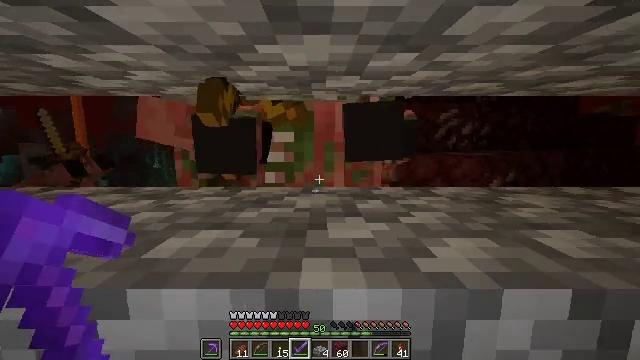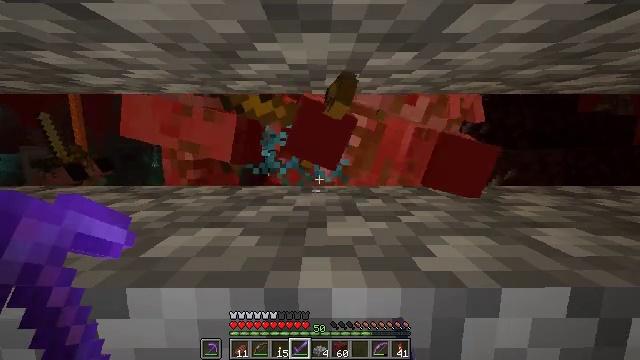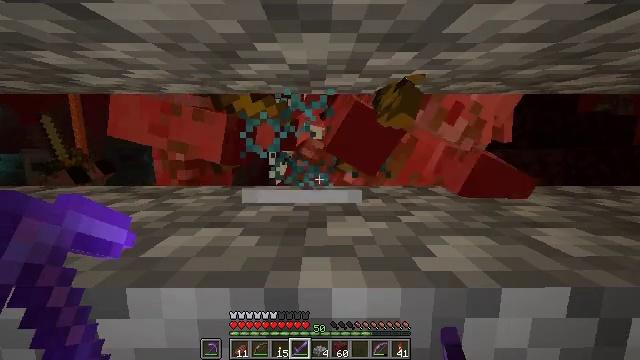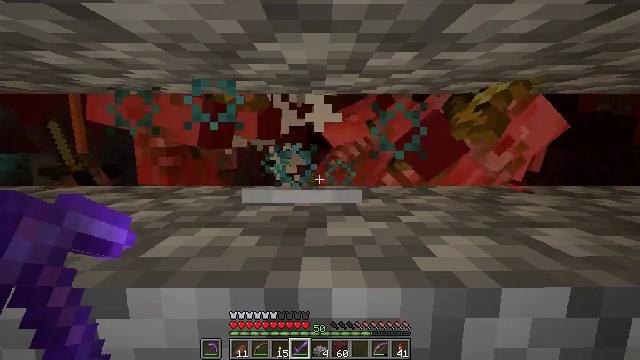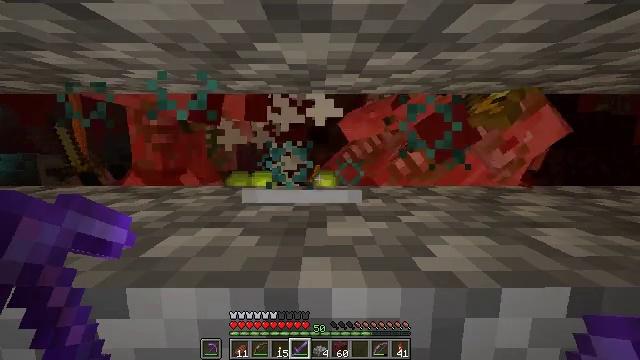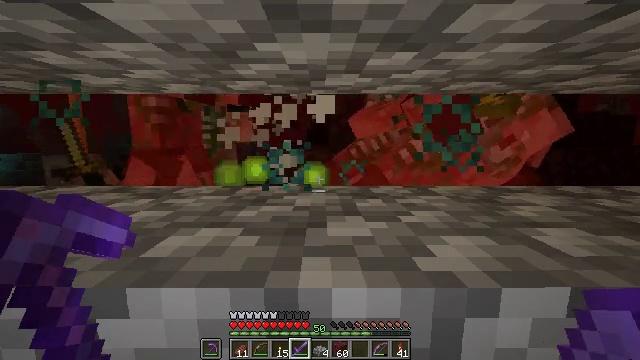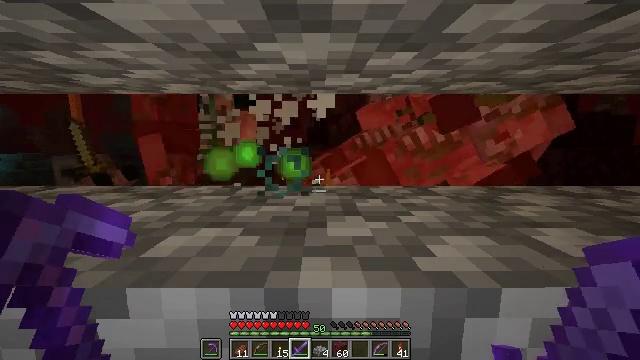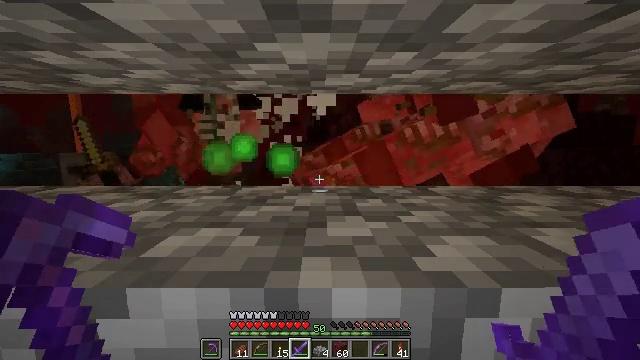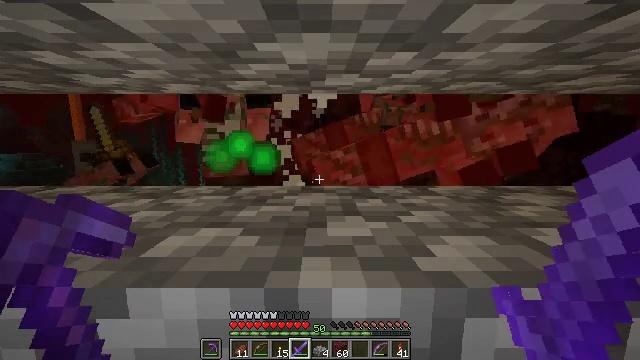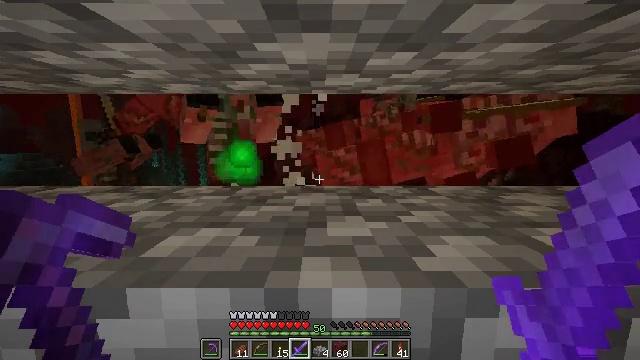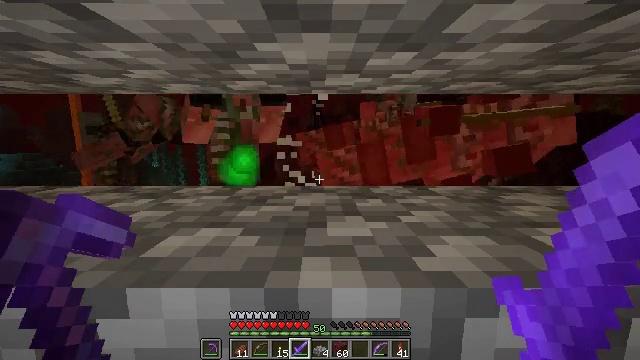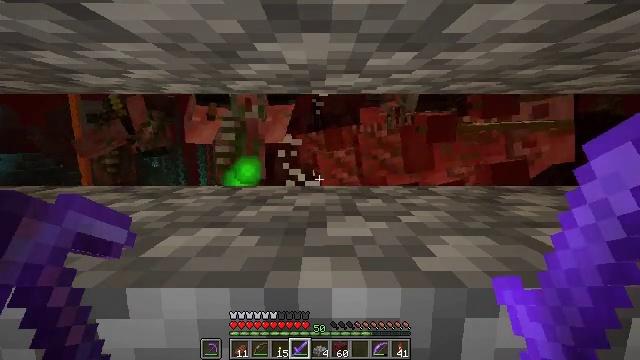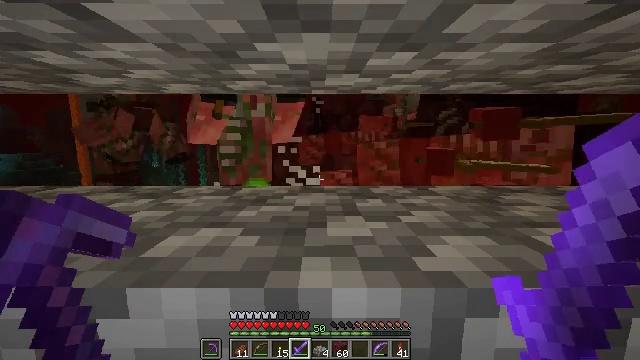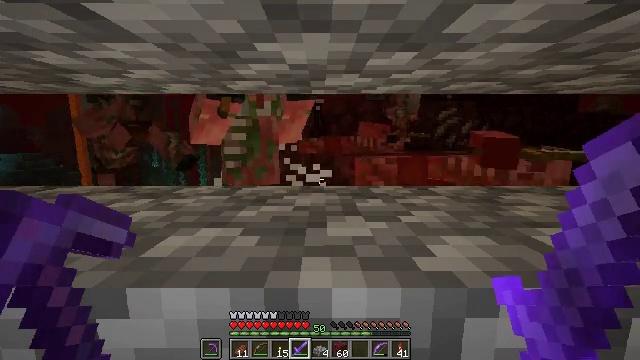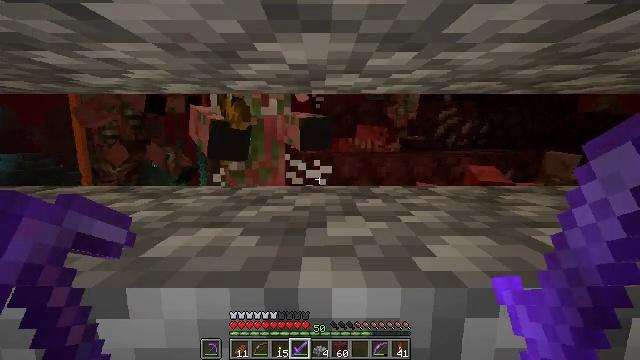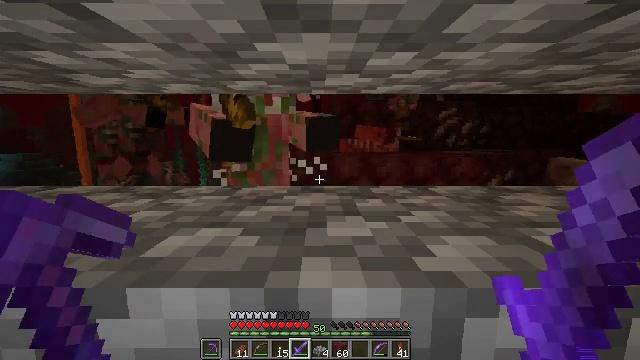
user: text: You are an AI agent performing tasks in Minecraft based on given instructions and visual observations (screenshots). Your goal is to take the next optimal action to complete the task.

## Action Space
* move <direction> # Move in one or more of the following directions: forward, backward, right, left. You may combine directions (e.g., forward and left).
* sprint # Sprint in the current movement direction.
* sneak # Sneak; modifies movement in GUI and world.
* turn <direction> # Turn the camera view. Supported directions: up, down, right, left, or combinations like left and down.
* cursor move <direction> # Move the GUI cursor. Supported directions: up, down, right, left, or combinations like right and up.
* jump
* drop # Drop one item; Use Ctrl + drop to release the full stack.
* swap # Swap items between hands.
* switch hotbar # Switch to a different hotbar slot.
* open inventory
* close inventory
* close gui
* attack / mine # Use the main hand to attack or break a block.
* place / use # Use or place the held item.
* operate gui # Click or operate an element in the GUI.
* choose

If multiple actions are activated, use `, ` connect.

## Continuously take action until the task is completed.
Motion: motion action
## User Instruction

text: Face a hostile mob.
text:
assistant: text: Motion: no_op
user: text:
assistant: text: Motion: no_op
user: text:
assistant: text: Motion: no_op
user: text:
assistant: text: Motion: no_op
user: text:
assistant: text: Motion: no_op
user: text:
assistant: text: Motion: no_op
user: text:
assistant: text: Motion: no_op
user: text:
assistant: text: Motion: no_op
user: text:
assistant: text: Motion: no_op
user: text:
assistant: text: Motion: no_op
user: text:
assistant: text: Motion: no_op
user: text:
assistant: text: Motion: no_op
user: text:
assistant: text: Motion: no_op
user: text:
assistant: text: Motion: no_op
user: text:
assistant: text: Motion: no_op
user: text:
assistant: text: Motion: no_op
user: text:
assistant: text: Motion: no_op
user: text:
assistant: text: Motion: no_op
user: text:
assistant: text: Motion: no_op
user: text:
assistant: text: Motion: no_op
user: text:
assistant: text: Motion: no_op
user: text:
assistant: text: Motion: no_op
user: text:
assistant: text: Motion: no_op
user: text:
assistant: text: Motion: no_op
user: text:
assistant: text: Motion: no_op
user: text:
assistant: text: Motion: no_op
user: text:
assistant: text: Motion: no_op
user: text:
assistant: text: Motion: no_op
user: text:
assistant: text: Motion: turn left
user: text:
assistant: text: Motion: turn left